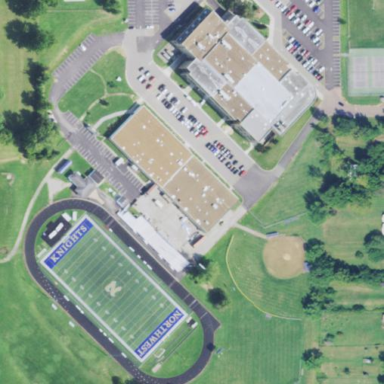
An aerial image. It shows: School.